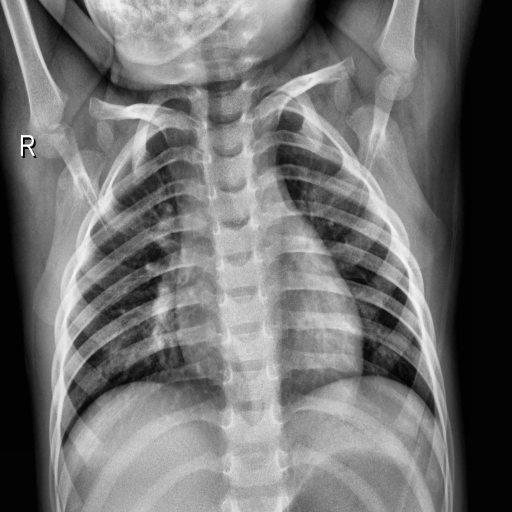
Finding: NORMAL